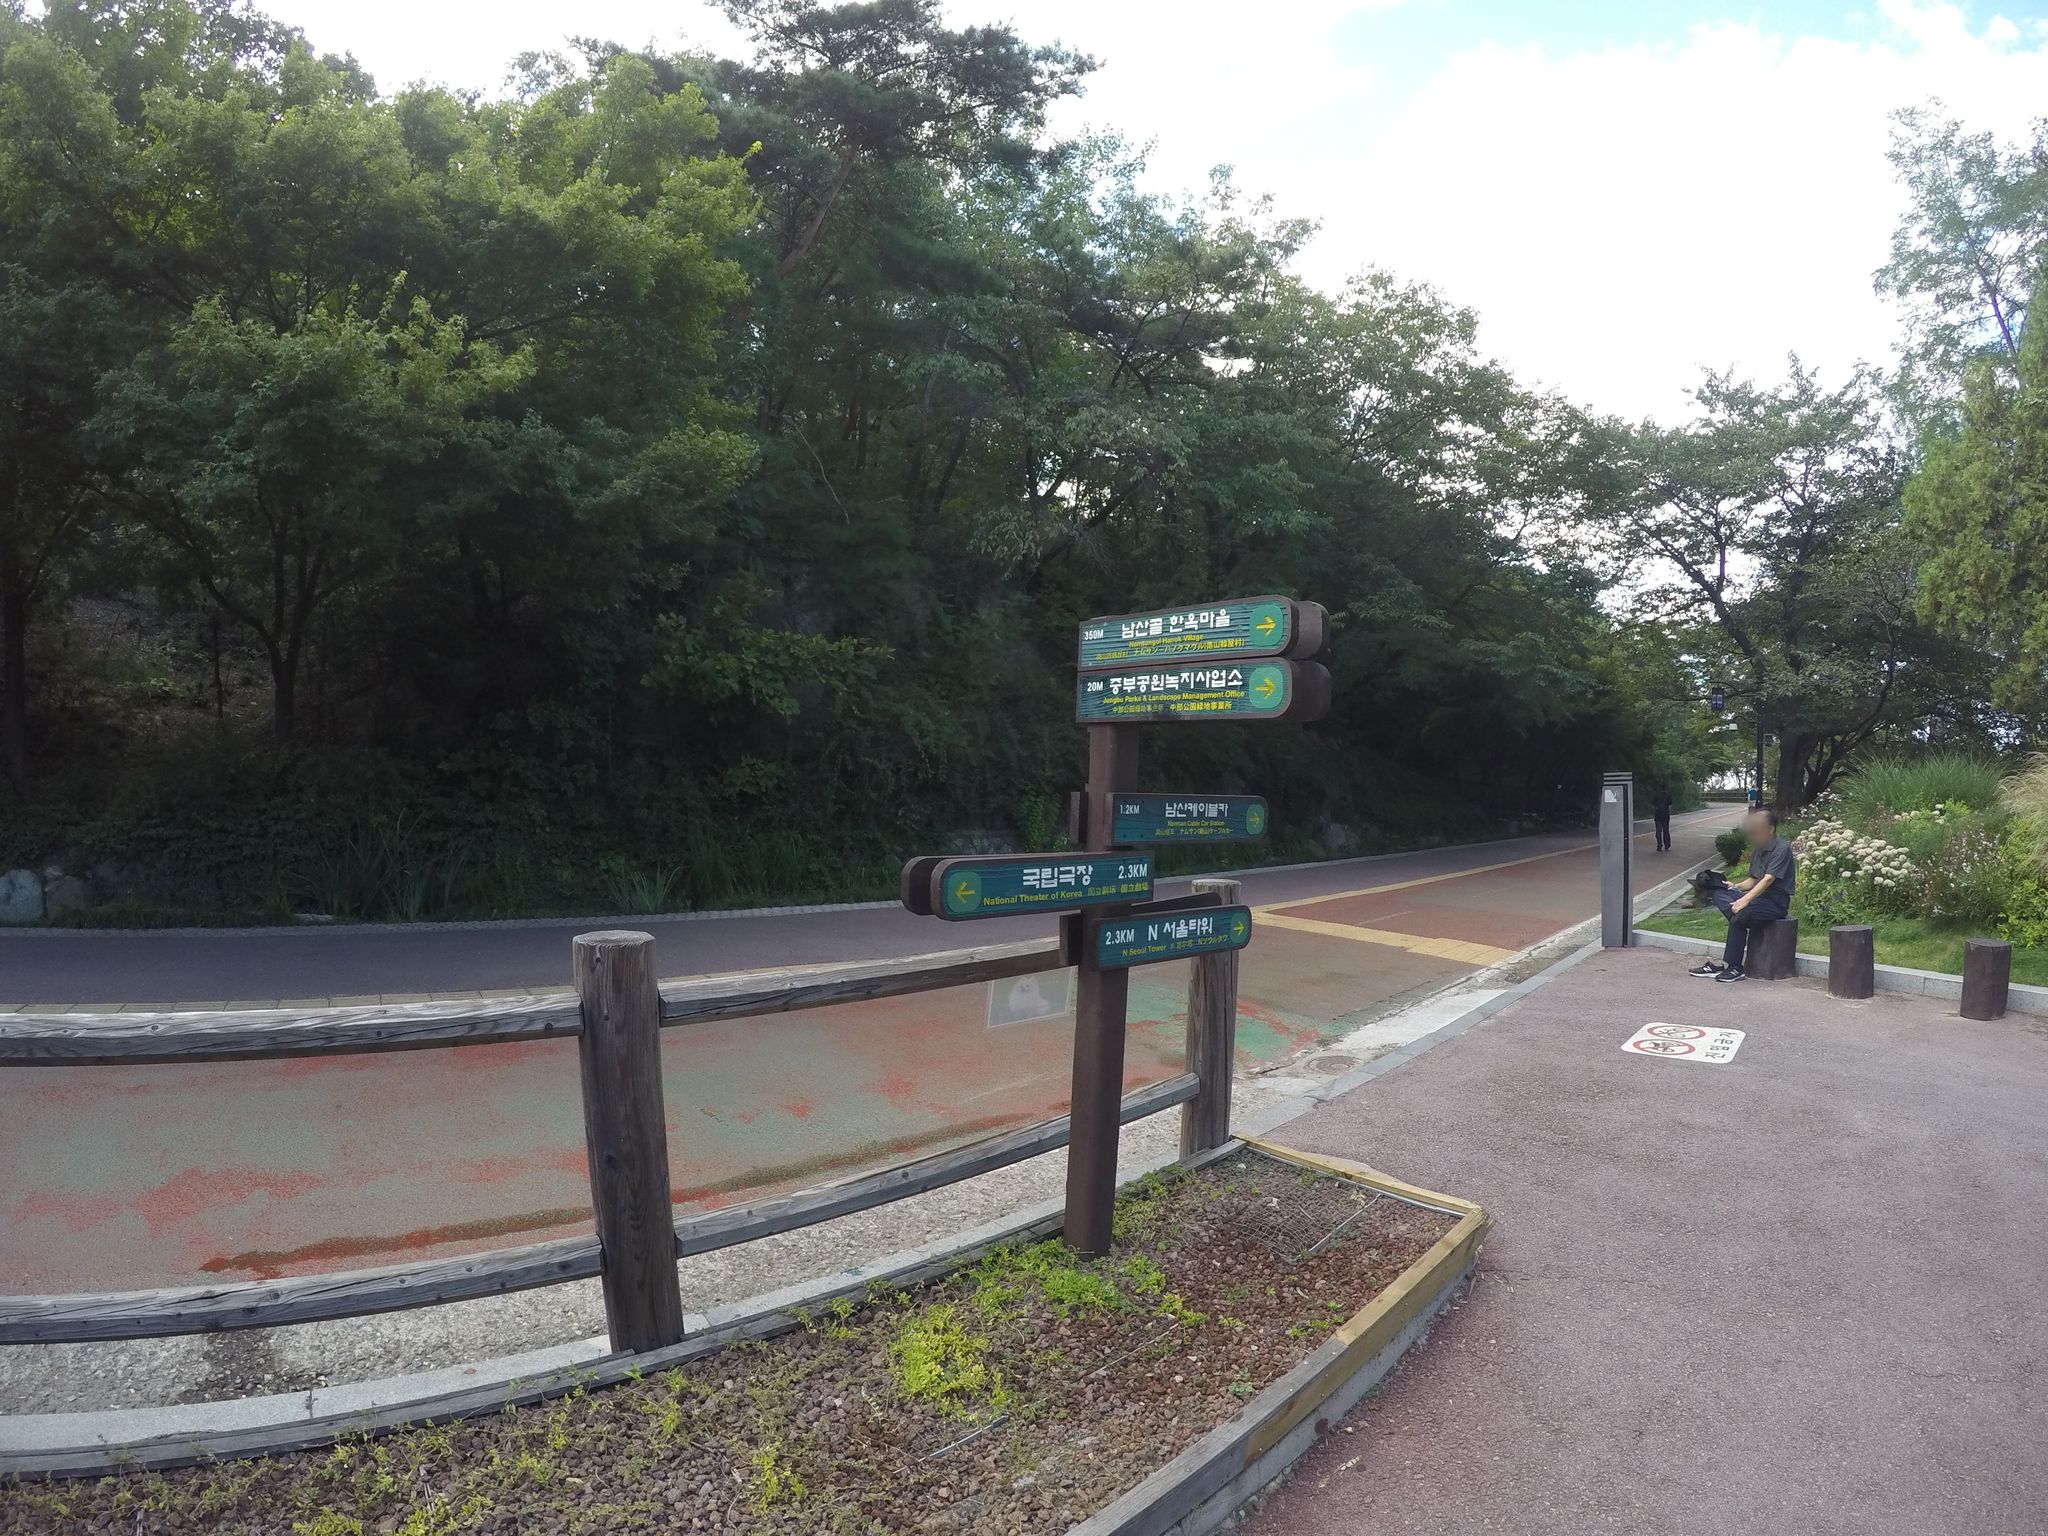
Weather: clear
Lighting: day
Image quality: good
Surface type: walking surface
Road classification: unclassified, service, path
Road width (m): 2.0
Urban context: urban centre
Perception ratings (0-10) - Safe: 2.75, Lively: 1.14, Beautiful: 7.57, Boring: 1.53, Depressing: 4.91, Wealthy: 1.58